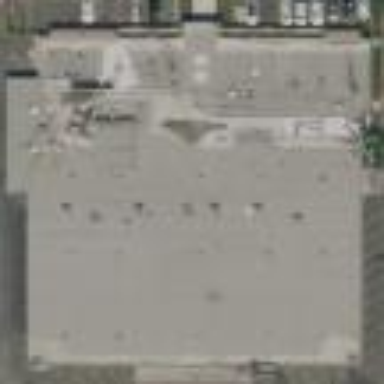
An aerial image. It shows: Building with bowling alley inside.